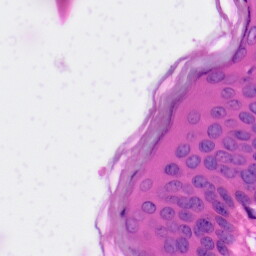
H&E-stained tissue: Skin